Question: What was the breakthrough model?
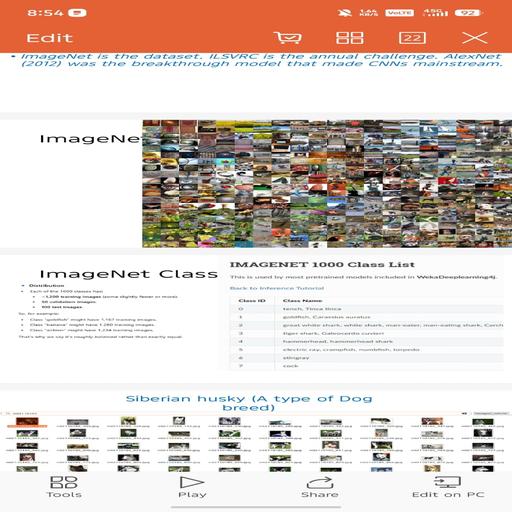
Answer: AlexNet (2012)